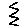
Label: zigzag